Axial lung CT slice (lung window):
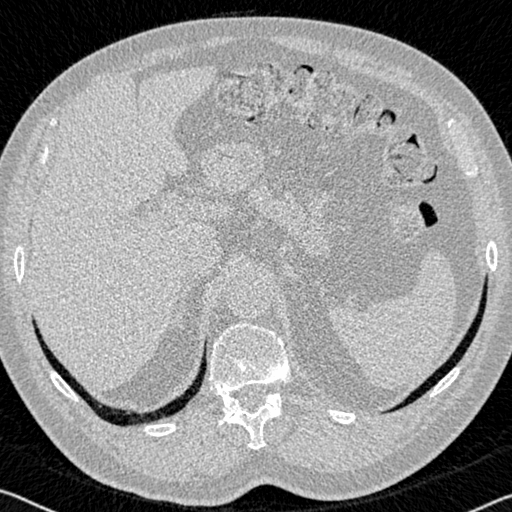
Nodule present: no